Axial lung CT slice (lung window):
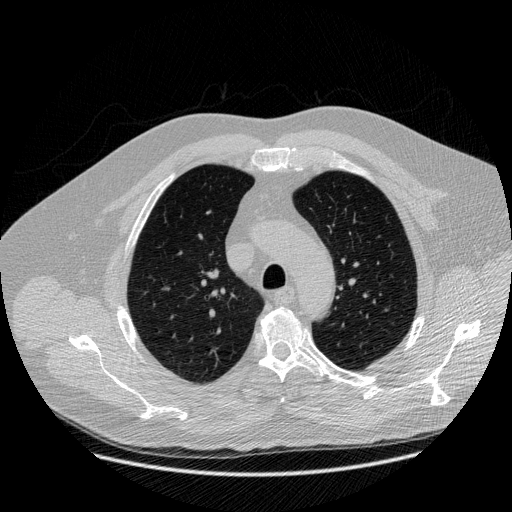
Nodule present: no